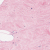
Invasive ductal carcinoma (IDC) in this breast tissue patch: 0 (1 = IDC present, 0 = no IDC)